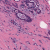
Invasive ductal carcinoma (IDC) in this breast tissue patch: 1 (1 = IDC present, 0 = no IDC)